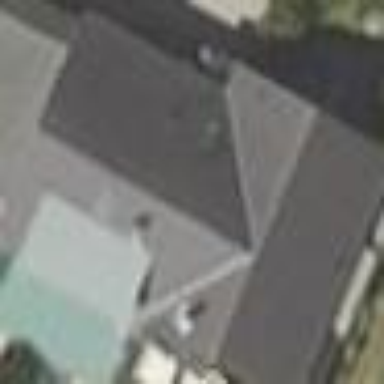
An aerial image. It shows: Simple and straightforward house.